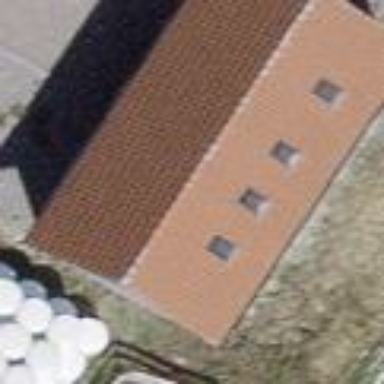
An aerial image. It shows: Shed building.